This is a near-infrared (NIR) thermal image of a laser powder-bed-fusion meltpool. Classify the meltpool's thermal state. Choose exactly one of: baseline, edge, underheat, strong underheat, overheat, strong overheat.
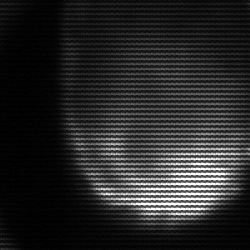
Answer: edge